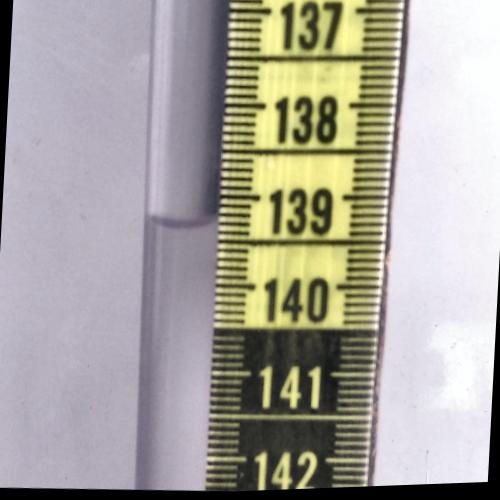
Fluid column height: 139.3 cm